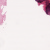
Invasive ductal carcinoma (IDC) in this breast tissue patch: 0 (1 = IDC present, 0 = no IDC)